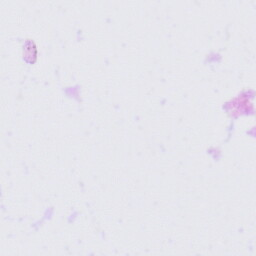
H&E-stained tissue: Tonsil